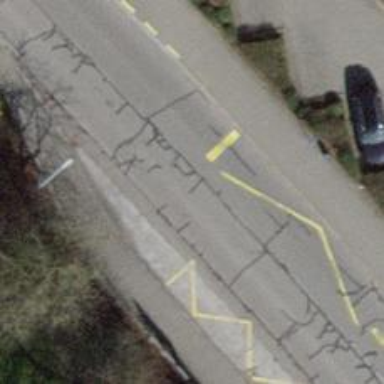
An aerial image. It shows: Bus stop with designated stop position for public transport.